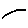
Label: circle